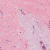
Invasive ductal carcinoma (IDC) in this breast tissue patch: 0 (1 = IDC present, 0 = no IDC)